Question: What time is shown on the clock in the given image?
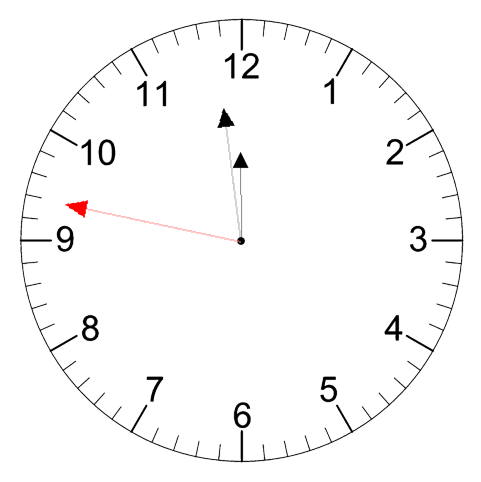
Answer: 11:58:47